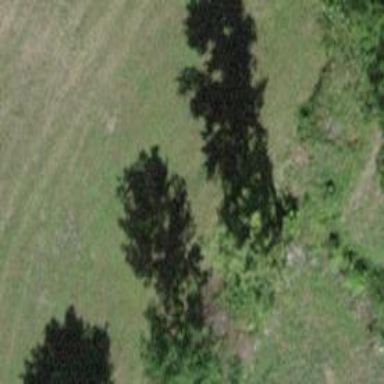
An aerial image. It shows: Beautiful tree in nature.